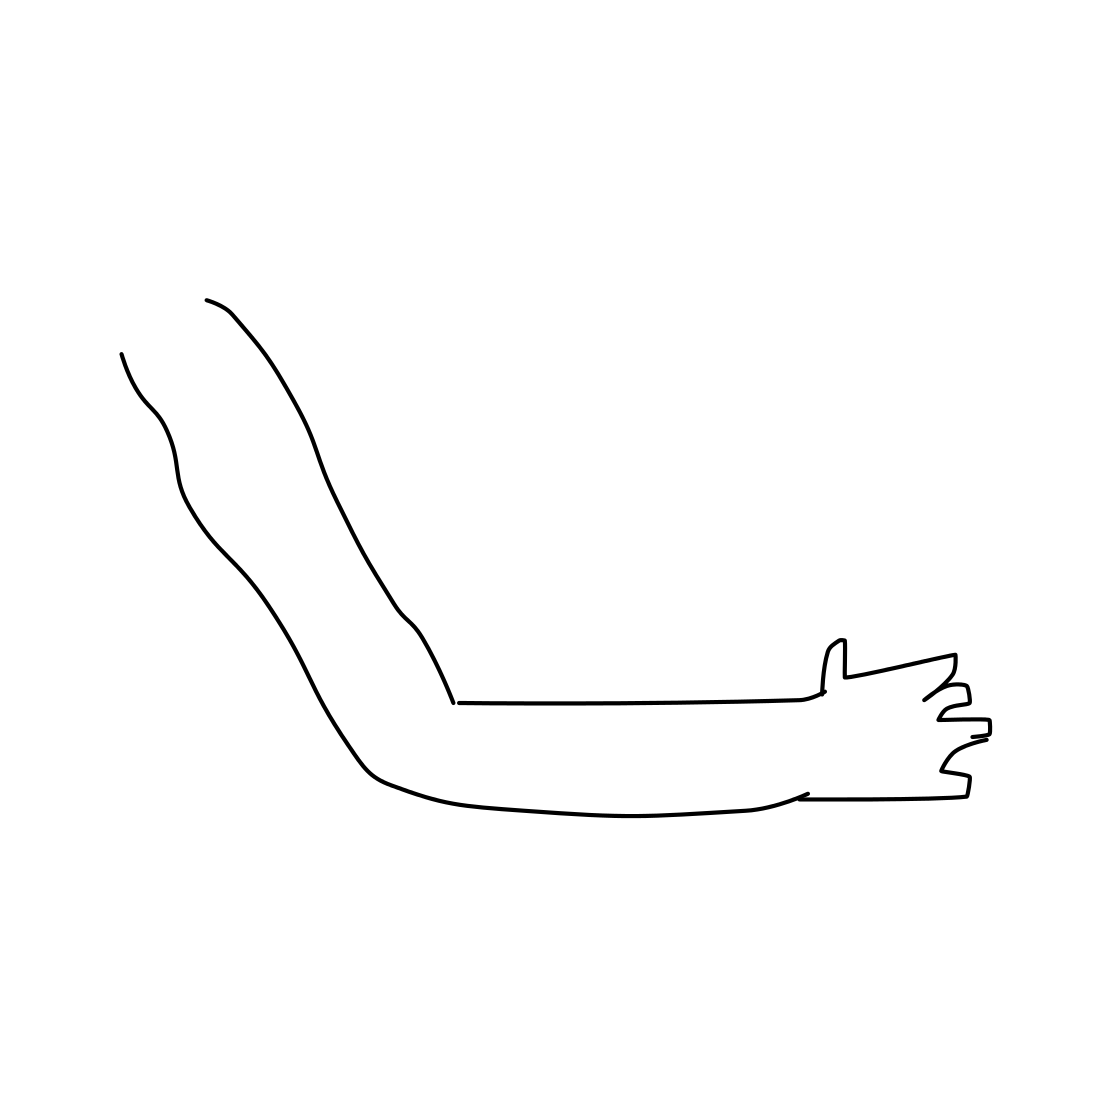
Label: arm